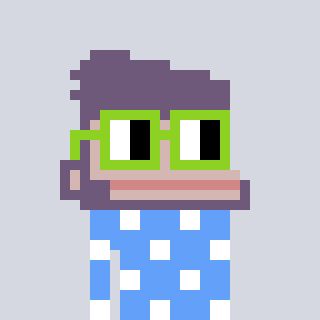
a pixel art character with square light green glasses, a ape-shaped head and a blue-colored body on a cool background